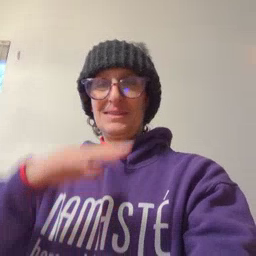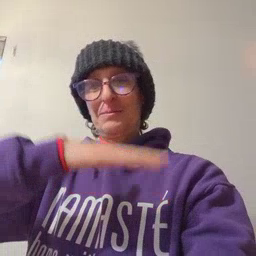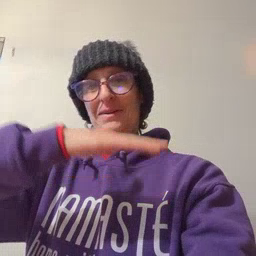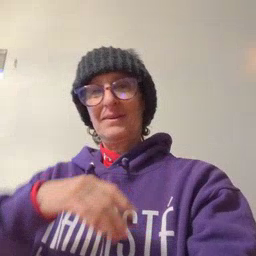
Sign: table